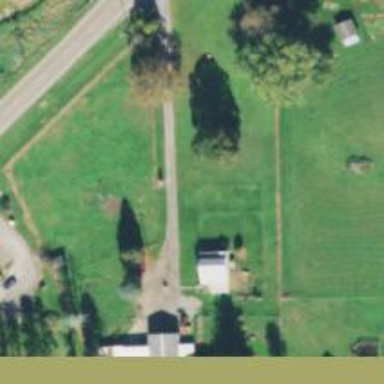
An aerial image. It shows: Driveway.